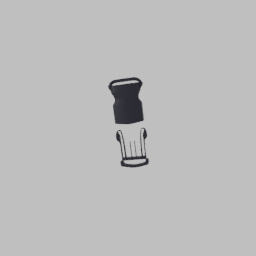
Label: mechanical